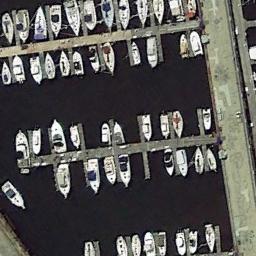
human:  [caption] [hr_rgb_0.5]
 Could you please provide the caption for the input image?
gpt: The harbor was empty of boats .

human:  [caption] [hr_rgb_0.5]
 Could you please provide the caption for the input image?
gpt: The harbor has lots of neatly docked boats and the color of the waters is dark green .

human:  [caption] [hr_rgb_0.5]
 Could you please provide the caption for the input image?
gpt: Many ships are in the harbor .

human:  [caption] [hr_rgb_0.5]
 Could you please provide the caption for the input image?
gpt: There are many yachts neatly arranged on the sea side of the harbor, And there are some empty seats .

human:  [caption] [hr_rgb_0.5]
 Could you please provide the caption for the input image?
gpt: There are many ships docked neatly at the harbor .